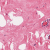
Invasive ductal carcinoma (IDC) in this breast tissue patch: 0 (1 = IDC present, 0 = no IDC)